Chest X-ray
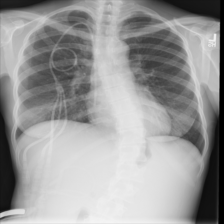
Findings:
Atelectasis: negative
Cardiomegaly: negative
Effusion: negative
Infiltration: negative
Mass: negative
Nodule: negative
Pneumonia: negative
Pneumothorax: negative
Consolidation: negative
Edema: negative
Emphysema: negative
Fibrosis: negative
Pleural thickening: negative
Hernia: negative